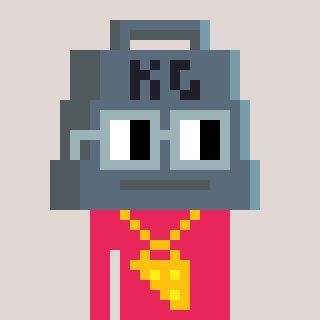
a pixel art character with square dark gray glasses, a weight-shaped head and a redpinkish-colored body on a warm background